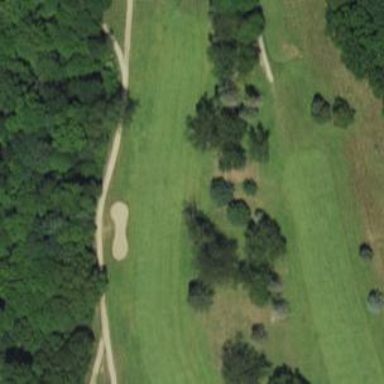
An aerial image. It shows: Golf fairway in the image.